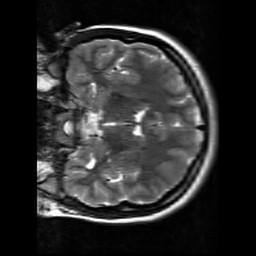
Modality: T2w
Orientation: coronal
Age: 19
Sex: female
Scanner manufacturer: siemens
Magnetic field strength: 3 T
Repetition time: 7 s
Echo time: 0.09 s